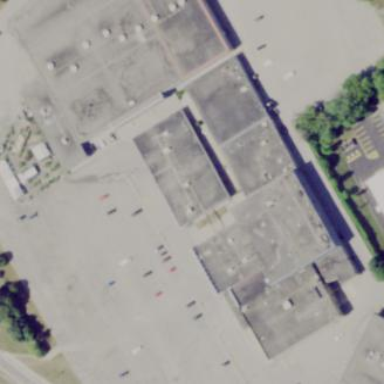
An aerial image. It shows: Retail building.